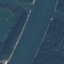
Land use / land cover class: River